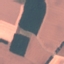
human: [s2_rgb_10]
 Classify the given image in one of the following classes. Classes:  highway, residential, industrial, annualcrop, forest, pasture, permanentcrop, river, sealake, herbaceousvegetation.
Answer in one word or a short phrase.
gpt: AnnualCrop